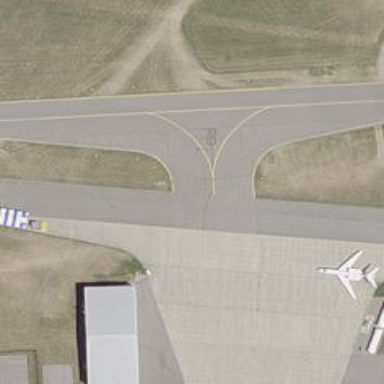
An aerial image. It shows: View of taxiway at the airport.